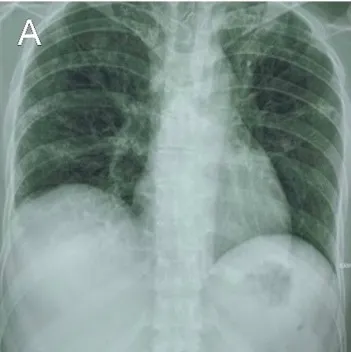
Chest X-ray showed atypical bronchopneumonia.
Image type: radiology (x_ray)